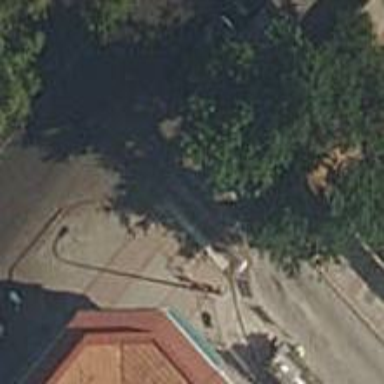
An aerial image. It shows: Smooth asphalt road in residential area.